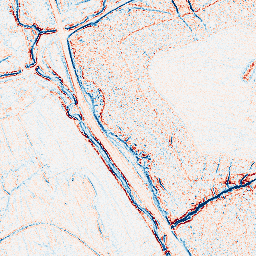
Category: edge_preserving
Decomposition family: bilateral
Decomposition parameters: d: 5
sigma_color: 50
sigma_space: 50
Upsampling method: quintic
Upsampling parameters: scale: 2
Upsampling scale: 2